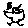
Label: bird